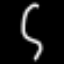
Label: squiggle